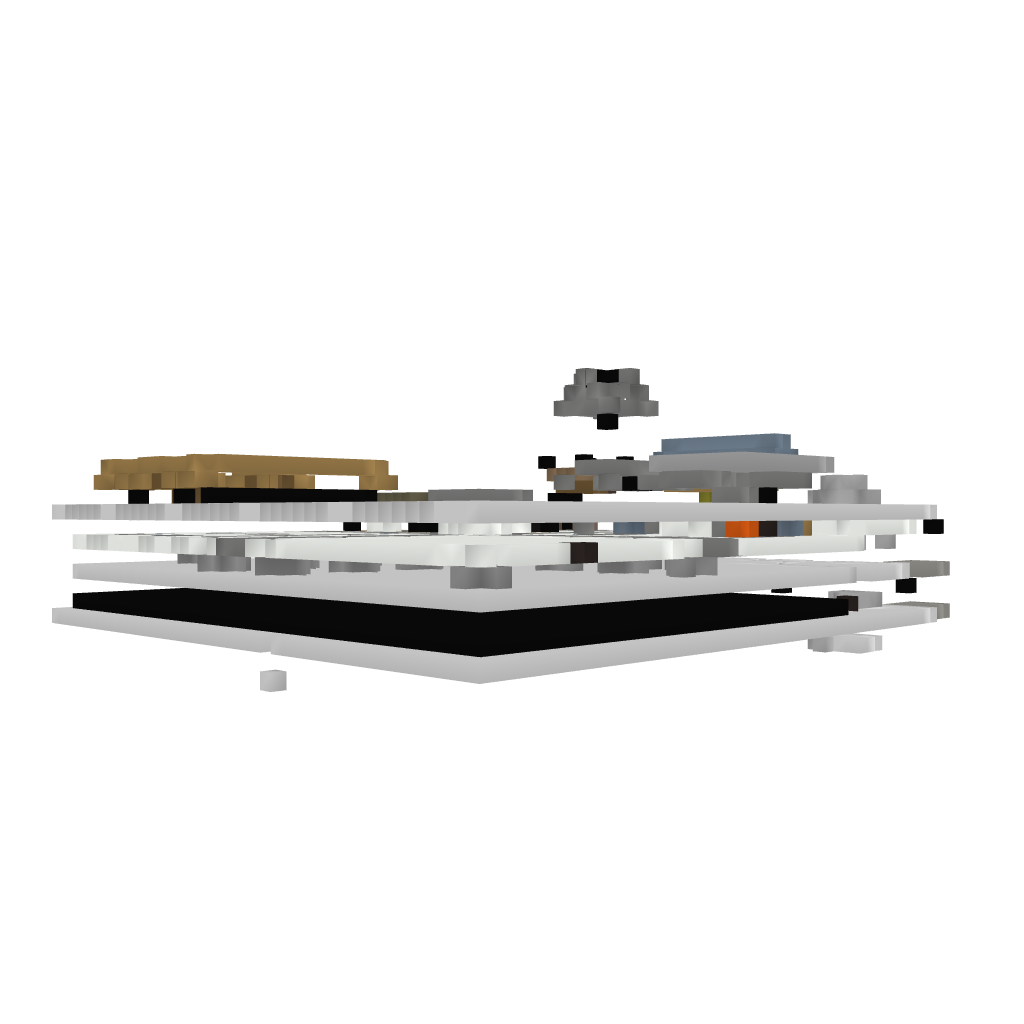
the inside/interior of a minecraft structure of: Floating city